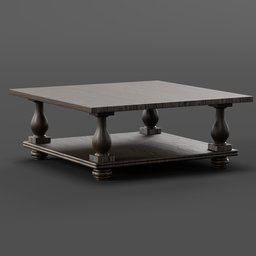
Label: furniture